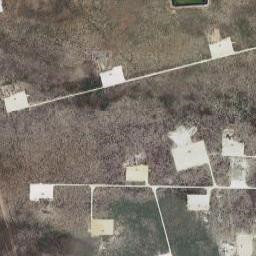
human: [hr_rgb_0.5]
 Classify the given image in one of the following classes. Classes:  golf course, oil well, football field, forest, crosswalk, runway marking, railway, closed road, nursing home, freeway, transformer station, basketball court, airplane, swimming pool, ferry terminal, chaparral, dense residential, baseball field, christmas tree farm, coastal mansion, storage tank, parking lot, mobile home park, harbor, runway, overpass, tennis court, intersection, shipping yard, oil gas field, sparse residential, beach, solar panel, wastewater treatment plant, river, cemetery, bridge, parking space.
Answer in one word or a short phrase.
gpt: oil gas field